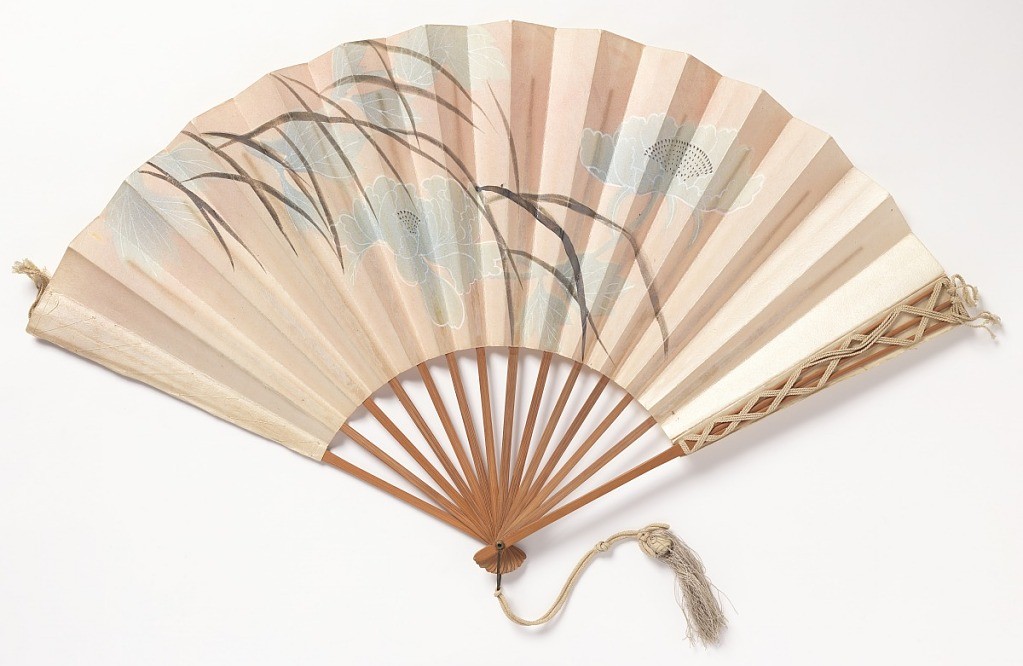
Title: Pleated fan
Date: late 19th century
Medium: Painted paper leaf; bamboo sticks, silk cord-wrapped bamboo guard, silk tassel
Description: Pleated fan. Paper leaf painted pink with design of floral and leaf pattern in black, white and blue. Reverse: plain. Unpainted bamboo sticks. Guards decorated with  double cord to form diamond pattern. Silk tassel.